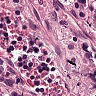
Metastatic tissue present: yes